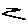
Label: zigzag